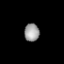
Tissue: prostate
Cell type: Epithelial cells
Senescence score: 0.2498
Nuclear area (px): 261
Mean DAPI intensity: 155.444